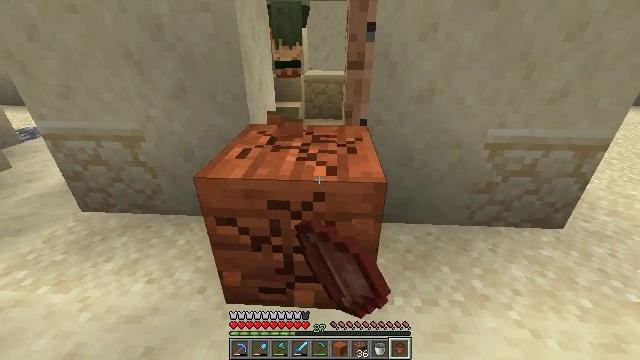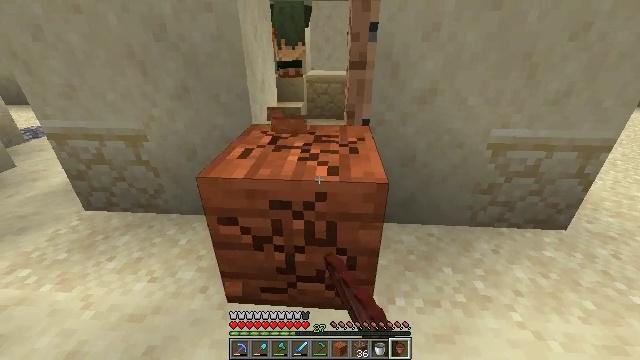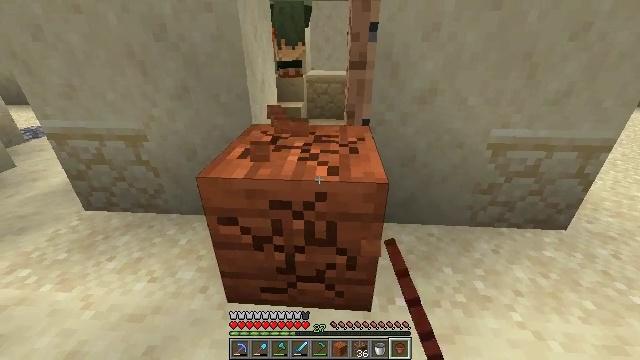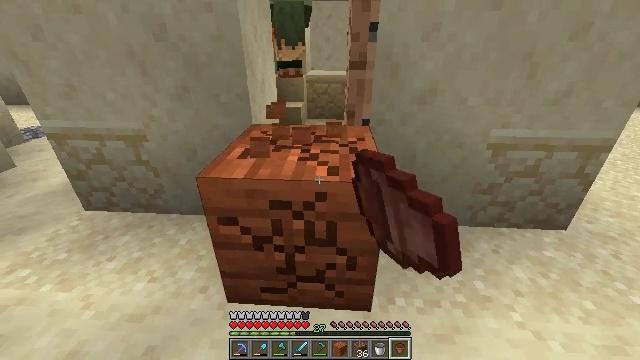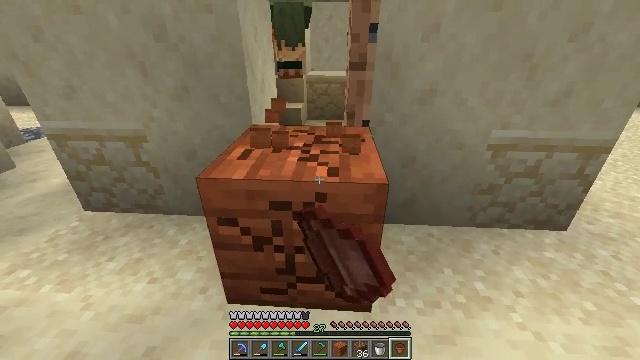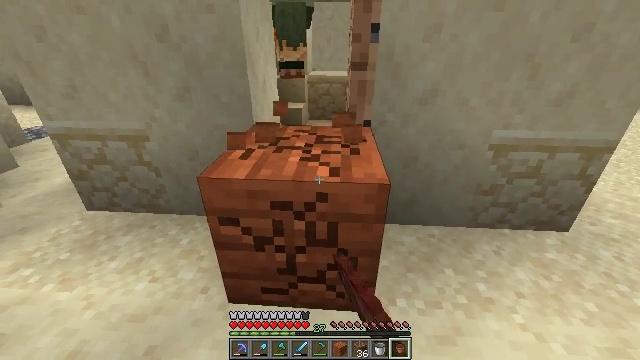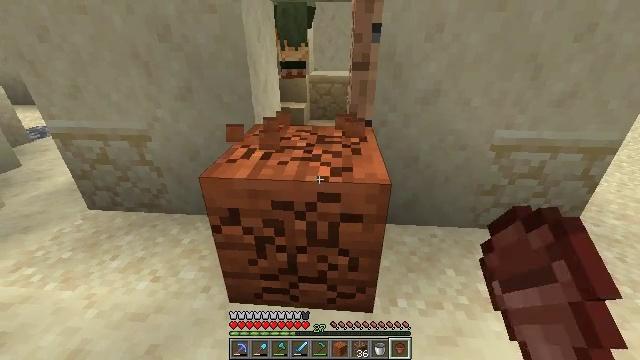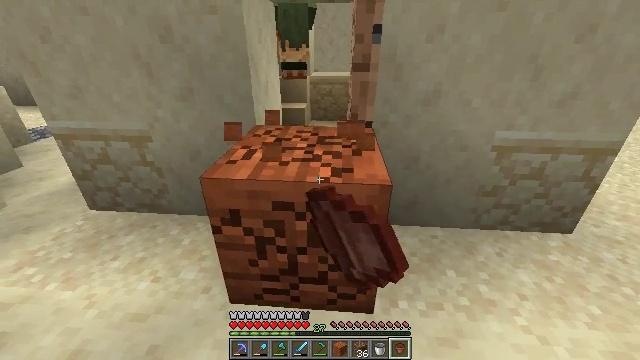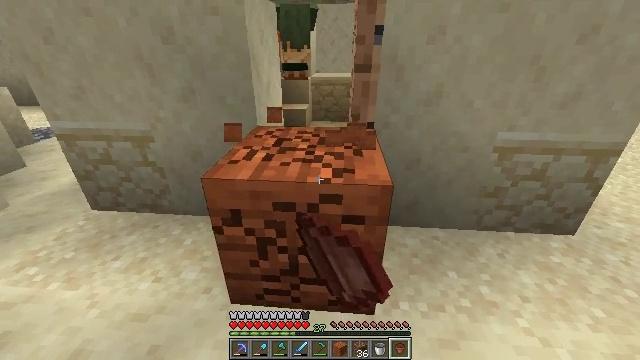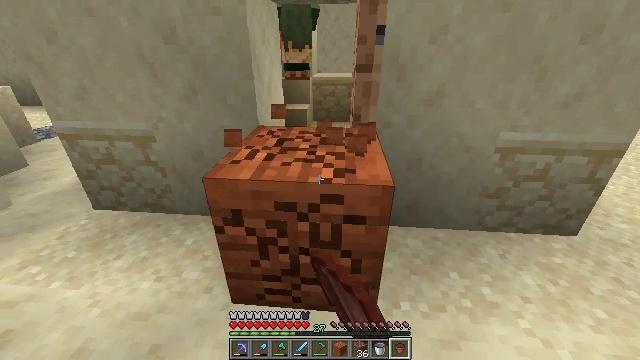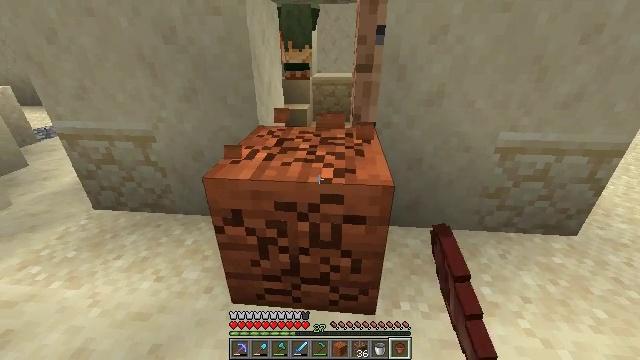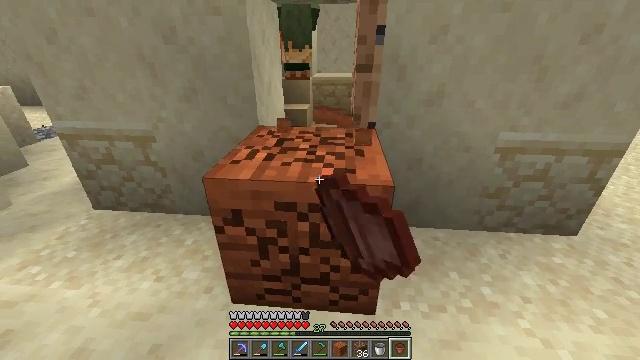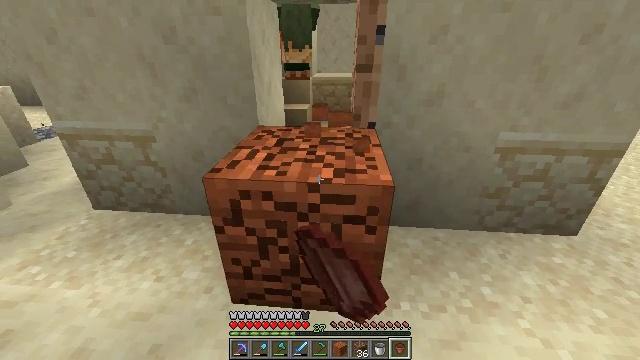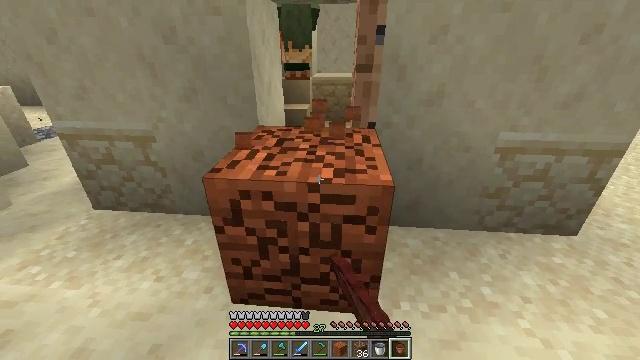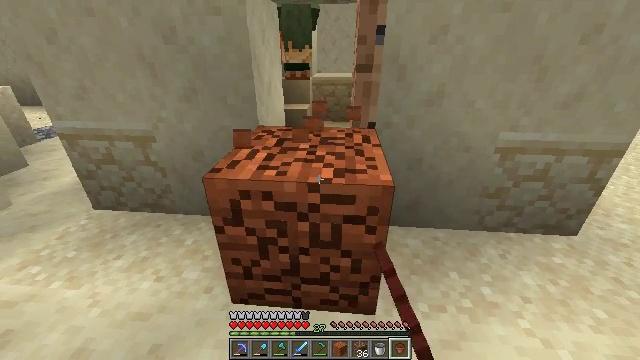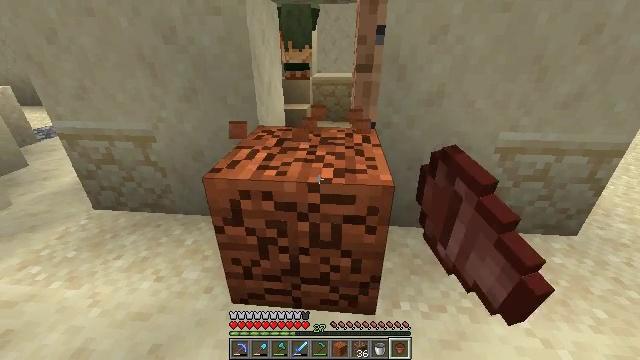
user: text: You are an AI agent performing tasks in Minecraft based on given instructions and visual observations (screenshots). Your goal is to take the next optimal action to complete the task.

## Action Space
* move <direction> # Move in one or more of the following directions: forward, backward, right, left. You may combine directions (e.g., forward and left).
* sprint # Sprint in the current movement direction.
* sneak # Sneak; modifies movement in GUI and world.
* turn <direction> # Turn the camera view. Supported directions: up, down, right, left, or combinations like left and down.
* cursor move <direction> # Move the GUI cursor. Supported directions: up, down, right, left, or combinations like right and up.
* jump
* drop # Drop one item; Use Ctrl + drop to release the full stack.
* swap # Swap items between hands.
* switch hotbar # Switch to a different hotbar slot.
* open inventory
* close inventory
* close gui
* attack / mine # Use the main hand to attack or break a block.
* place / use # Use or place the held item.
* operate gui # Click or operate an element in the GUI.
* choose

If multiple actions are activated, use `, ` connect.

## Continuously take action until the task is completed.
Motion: motion action
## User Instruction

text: Mine acacia planks.
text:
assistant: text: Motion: attack / mine
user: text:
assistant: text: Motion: attack / mine
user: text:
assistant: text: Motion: attack / mine
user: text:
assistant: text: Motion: attack / mine
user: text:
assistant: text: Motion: attack / mine
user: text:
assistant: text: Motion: attack / mine
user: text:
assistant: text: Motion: attack / mine
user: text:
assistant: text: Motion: attack / mine
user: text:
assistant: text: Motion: attack / mine
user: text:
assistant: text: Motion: attack / mine
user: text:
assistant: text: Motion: attack / mine
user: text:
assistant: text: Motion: attack / mine
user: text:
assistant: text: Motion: attack / mine
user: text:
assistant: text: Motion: attack / mine
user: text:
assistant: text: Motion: attack / mine
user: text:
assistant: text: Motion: attack / mine
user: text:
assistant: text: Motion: attack / mine
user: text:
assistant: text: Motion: attack / mine
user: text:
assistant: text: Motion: attack / mine
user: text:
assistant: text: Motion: attack / mine
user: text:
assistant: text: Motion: attack / mine
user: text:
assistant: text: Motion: attack / mine
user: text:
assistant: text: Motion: attack / mine